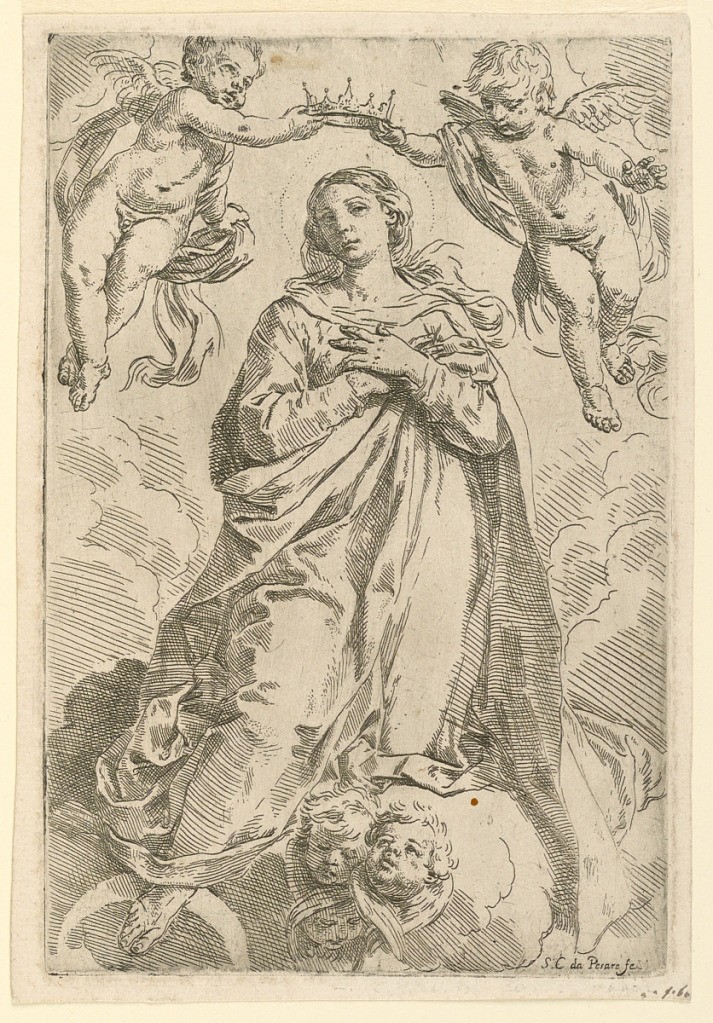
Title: The Coronation of the Virgin
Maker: Simone Cantarini, Italian, 1612 - 1648
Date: ca. 1640
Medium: Etching on paper
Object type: Print
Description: The Virgin, standing on a cloud, rests one foot on a crescent moon. She is being crowned by two angels.